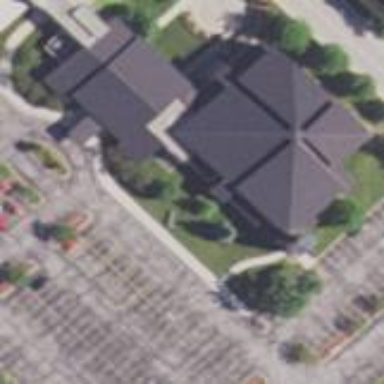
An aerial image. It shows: Place of worship which is part of church building.